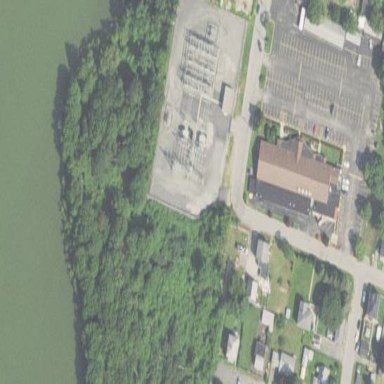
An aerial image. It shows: Distribution level power substation.